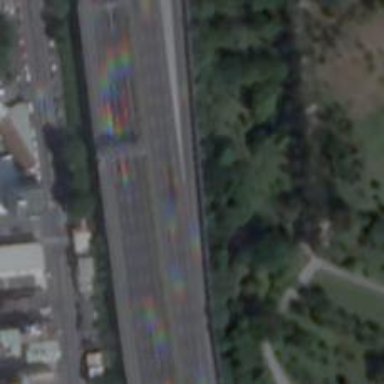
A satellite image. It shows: Motorway link.